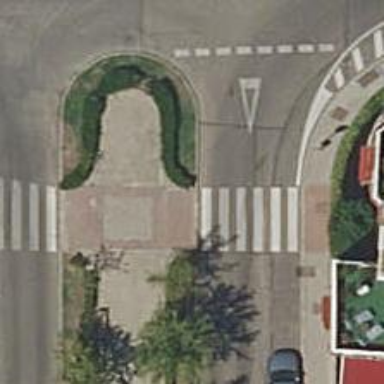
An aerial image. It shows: Marked crossing on the road.